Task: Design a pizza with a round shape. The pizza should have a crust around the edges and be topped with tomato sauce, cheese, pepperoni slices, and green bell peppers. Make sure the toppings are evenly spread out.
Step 118:
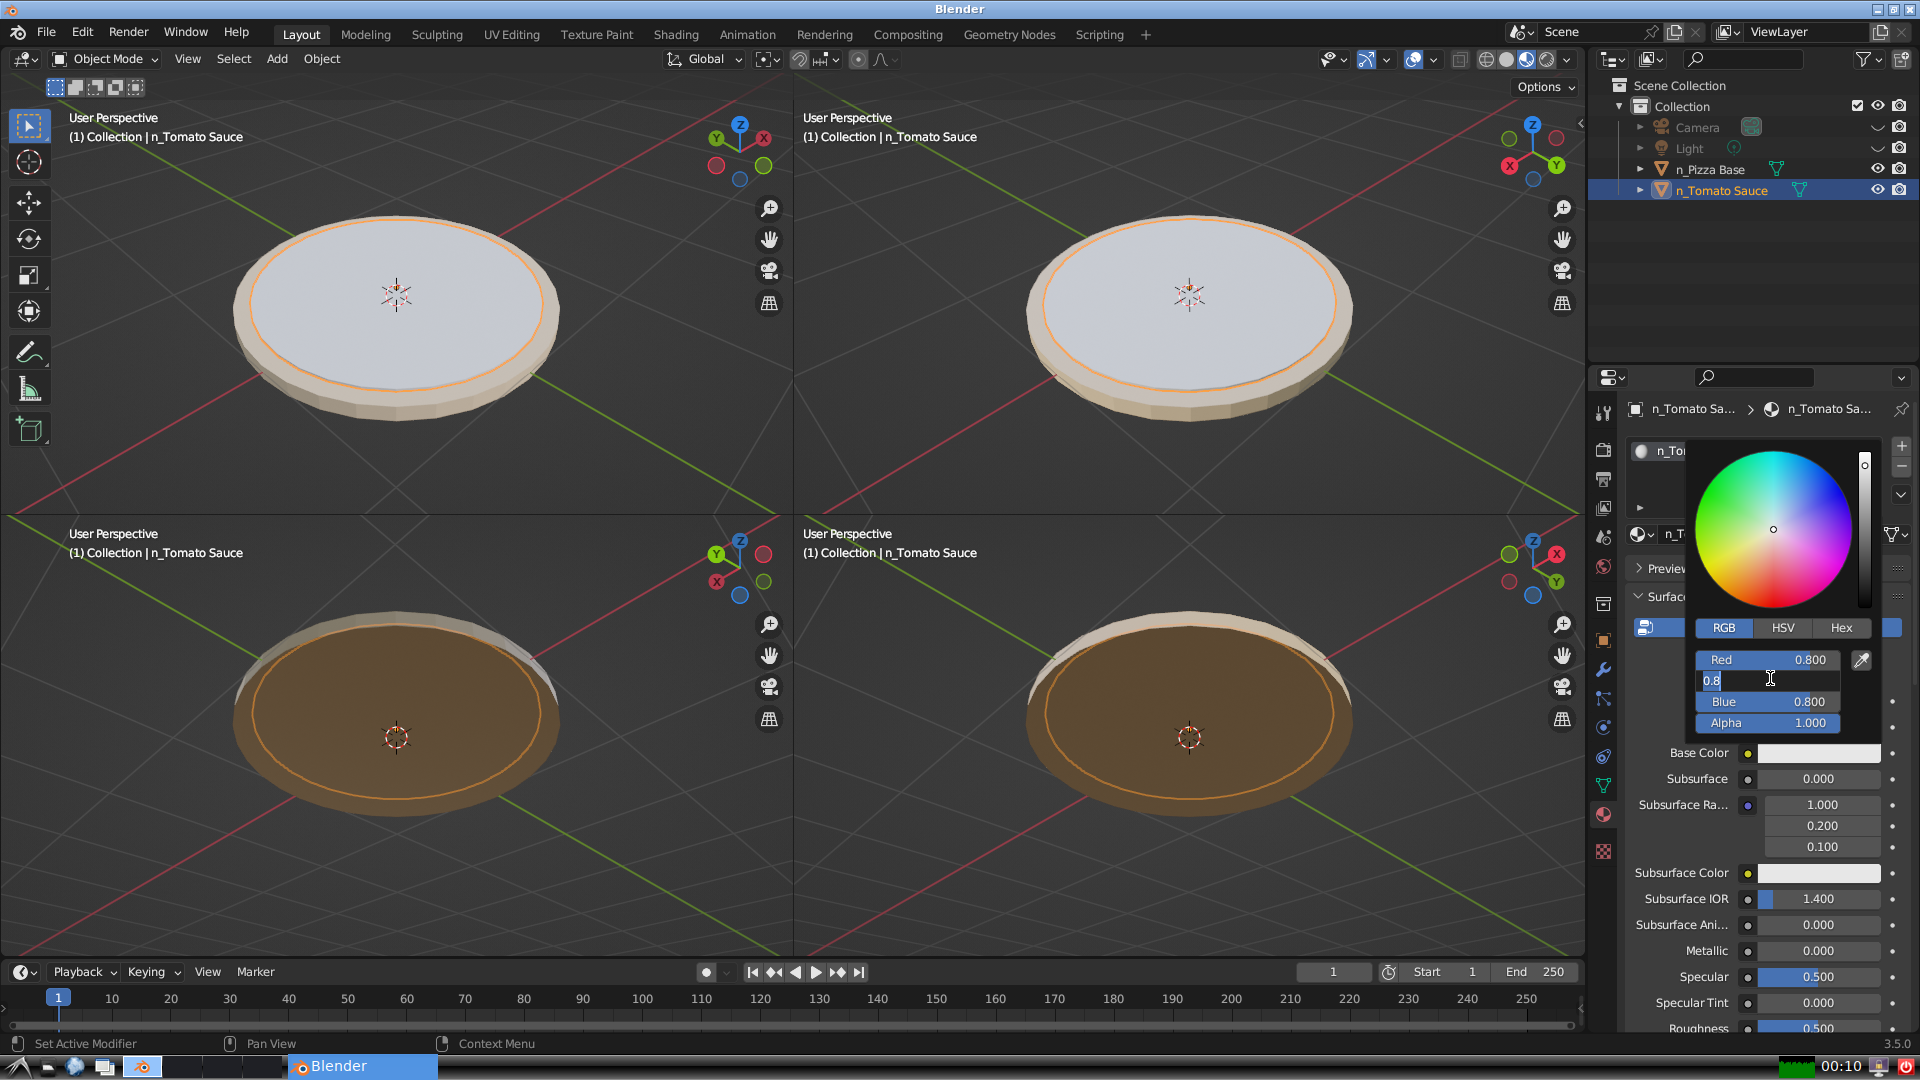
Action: input_text: 0.1